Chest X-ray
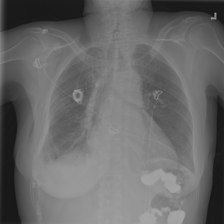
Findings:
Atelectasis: negative
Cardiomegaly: negative
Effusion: negative
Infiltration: negative
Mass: negative
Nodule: negative
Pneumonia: negative
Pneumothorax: negative
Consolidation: negative
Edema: negative
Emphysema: negative
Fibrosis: negative
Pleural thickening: negative
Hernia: negative